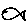
Label: fish